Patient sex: M
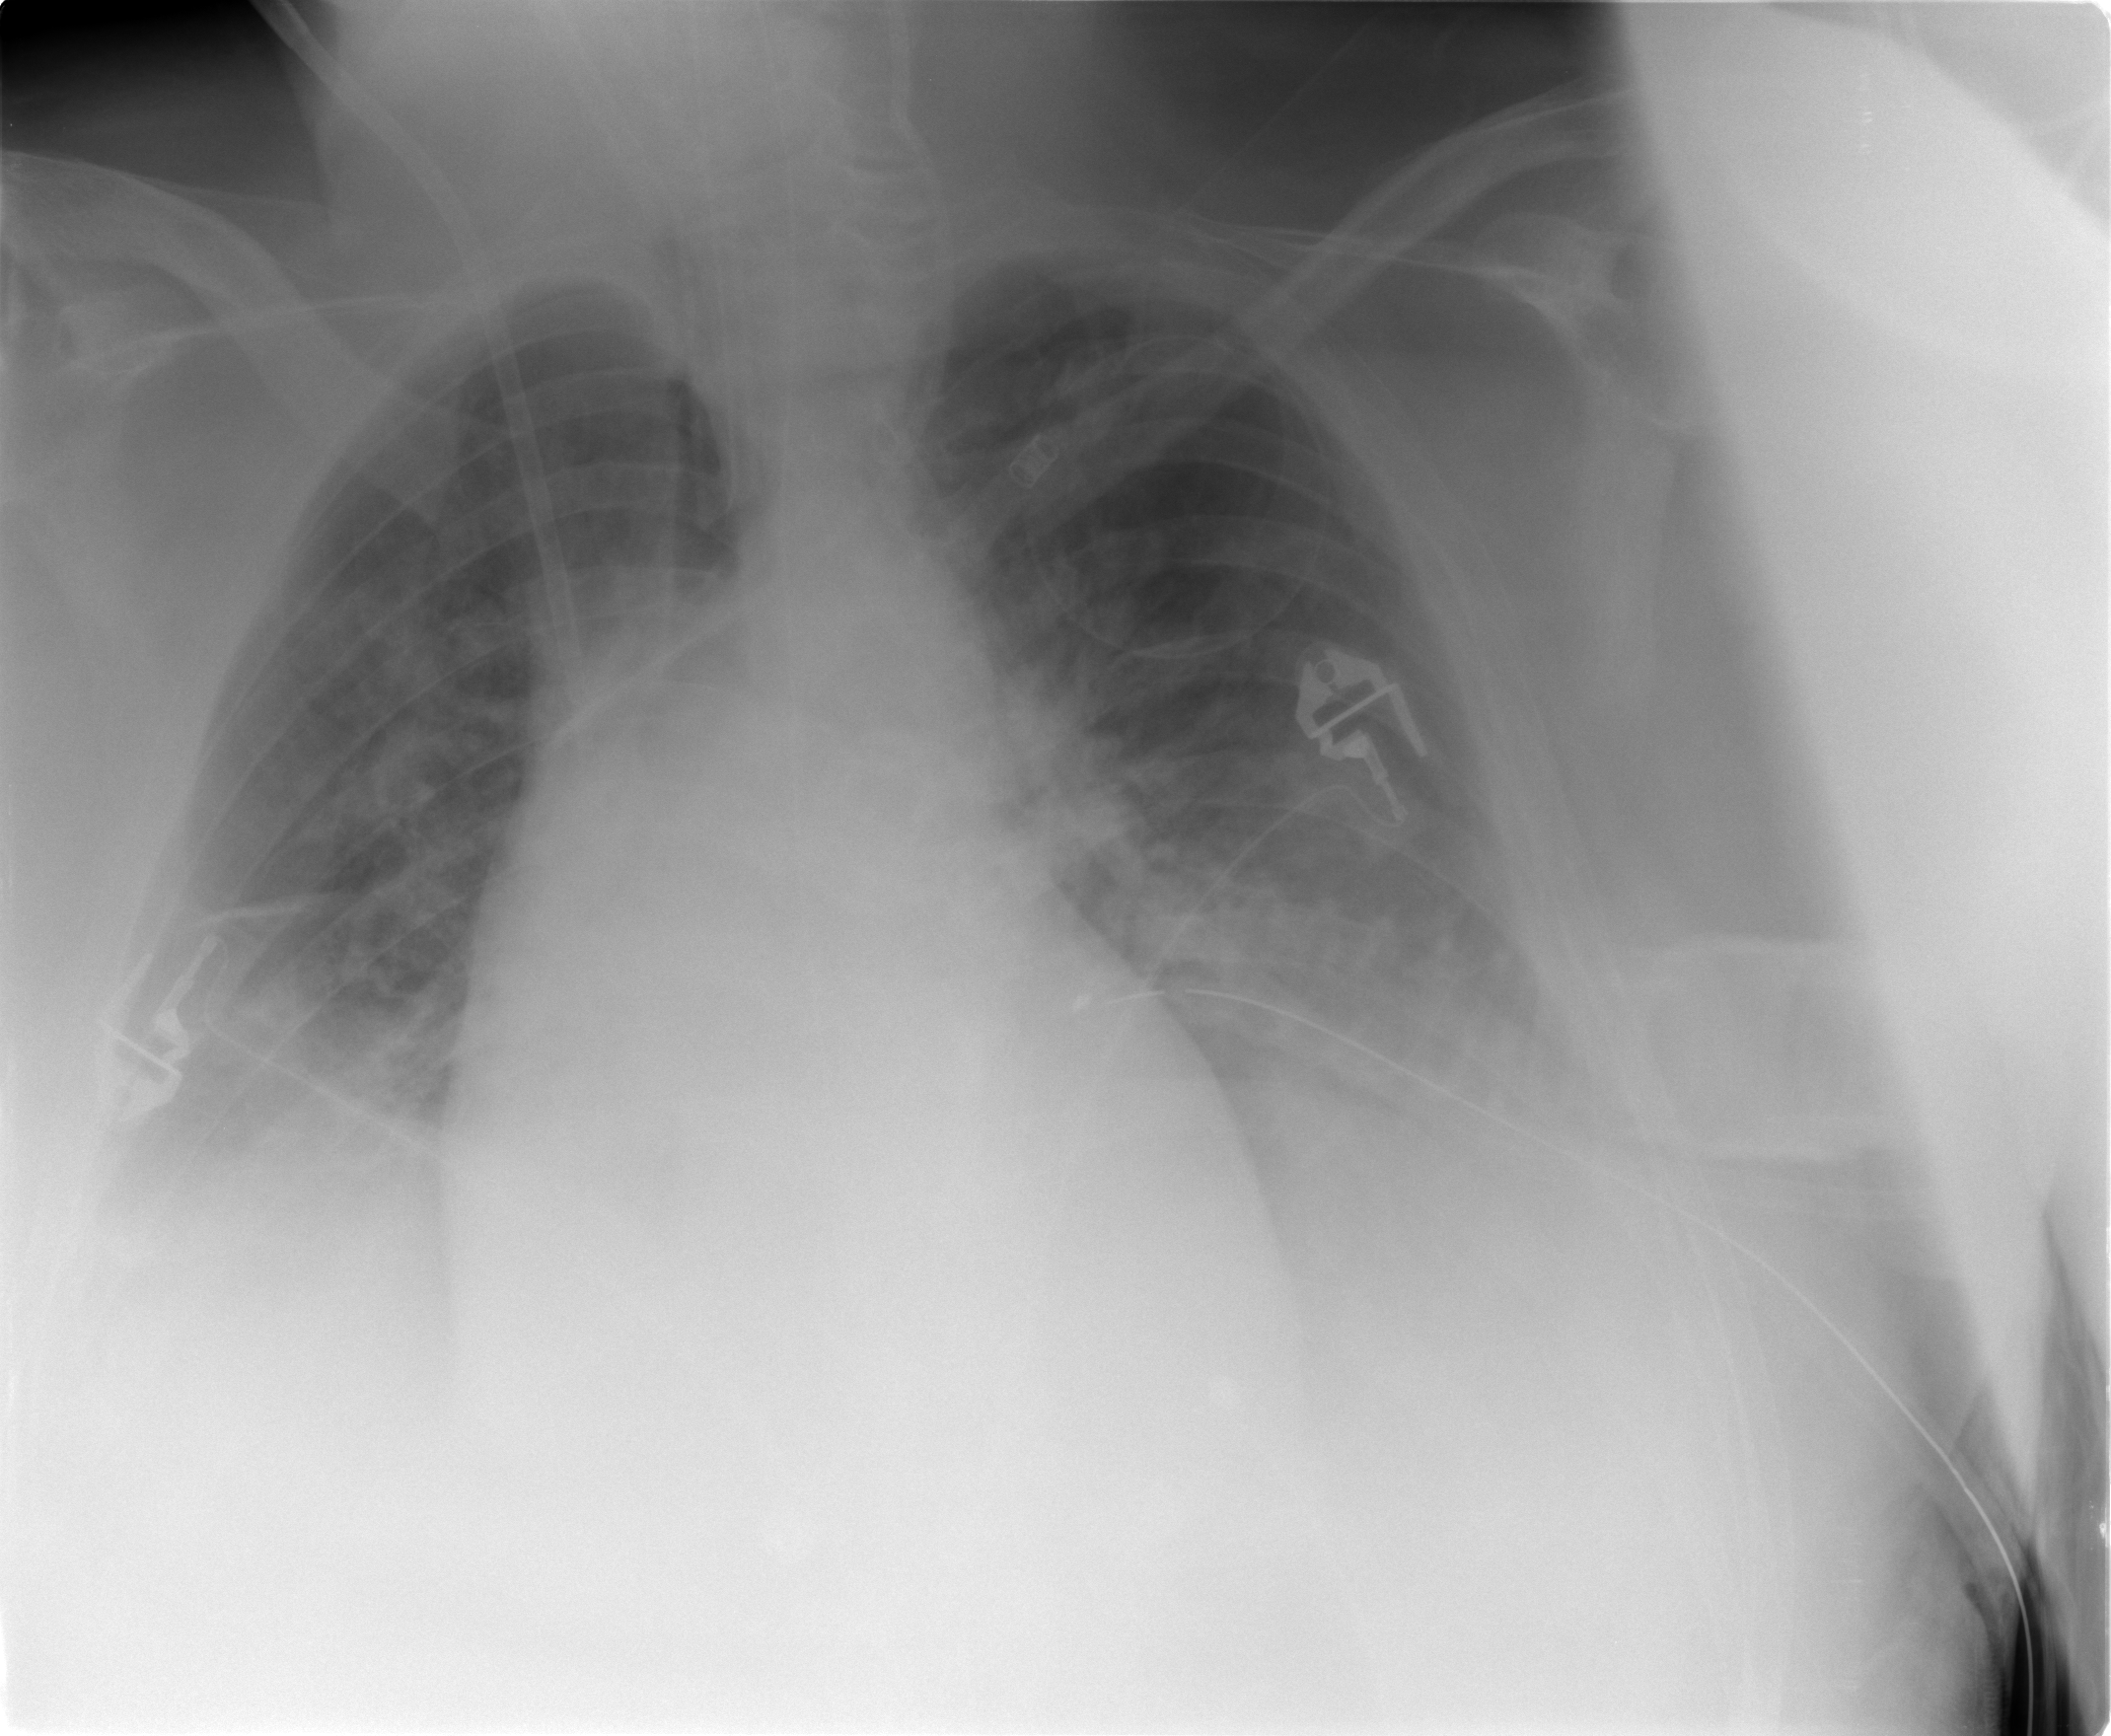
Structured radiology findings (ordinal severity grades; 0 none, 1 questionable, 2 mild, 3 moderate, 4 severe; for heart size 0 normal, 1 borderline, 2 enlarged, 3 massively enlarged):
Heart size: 2
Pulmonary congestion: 2
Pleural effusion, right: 2
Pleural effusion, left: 2
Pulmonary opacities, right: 2
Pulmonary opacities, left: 0
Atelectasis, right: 2
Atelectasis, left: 2